Interaction volume radius: 10 \u00c5
Interaction volume height: 10 \u00c5
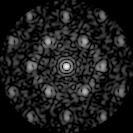
Disorder parameter: 0.4887